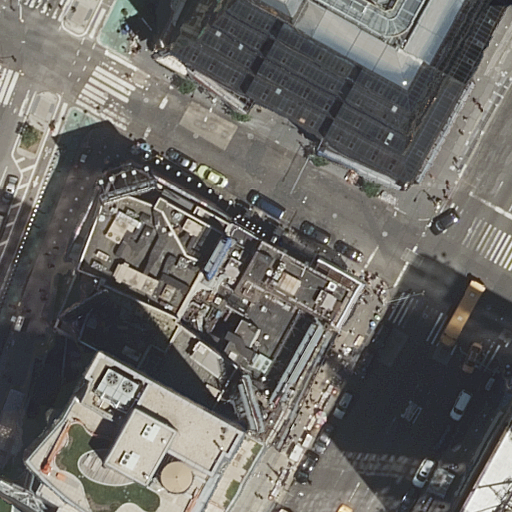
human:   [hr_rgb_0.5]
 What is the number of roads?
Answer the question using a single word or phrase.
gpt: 5

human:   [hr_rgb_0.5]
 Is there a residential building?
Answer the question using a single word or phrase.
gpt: yes

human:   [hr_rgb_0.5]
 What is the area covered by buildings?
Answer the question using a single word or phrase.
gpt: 2531m2

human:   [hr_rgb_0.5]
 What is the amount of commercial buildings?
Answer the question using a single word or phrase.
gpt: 2

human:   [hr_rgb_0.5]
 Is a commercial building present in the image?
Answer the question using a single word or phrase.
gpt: yes

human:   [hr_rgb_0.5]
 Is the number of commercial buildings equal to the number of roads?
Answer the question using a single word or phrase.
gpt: no

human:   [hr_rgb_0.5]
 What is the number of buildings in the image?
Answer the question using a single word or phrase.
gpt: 7

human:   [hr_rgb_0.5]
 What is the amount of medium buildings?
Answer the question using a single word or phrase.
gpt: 4

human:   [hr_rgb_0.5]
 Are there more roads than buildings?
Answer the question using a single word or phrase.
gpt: no

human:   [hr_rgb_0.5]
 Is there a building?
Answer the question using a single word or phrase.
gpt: yes

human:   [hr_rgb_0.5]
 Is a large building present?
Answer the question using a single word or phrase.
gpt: yes

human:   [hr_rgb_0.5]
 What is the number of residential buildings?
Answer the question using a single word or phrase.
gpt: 5

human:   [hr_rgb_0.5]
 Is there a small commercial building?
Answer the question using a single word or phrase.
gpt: yes

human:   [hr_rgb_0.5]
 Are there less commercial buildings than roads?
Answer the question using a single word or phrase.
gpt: yes

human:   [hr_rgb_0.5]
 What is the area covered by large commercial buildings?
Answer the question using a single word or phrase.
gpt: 0m2

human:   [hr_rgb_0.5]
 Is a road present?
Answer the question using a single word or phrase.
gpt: yes

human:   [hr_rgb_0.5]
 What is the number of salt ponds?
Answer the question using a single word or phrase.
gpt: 0

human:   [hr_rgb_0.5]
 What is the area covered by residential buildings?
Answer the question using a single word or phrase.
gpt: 2392m2

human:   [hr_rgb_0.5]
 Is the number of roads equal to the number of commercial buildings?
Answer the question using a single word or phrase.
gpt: no

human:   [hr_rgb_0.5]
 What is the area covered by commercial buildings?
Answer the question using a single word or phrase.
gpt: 138m2

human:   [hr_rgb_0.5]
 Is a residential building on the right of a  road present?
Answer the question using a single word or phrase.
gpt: yes

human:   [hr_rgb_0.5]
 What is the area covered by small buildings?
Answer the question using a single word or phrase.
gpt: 17m2

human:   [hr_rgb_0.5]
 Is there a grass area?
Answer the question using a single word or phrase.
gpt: no

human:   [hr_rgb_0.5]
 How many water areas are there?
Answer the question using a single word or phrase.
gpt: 0

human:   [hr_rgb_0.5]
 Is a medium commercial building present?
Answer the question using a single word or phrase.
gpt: yes

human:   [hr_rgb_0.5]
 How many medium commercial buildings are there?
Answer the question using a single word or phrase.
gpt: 1

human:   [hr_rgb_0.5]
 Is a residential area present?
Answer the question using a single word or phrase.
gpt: no

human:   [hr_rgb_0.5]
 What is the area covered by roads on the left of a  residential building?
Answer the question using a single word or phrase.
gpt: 0m2

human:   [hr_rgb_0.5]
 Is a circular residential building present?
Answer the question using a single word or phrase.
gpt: no

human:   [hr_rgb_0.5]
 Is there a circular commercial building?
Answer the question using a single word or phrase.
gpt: no

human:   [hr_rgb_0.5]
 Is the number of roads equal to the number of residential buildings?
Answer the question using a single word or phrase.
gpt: yes

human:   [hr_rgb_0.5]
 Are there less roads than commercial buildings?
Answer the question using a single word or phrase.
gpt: no

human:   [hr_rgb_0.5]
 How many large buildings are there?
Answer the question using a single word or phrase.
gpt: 2

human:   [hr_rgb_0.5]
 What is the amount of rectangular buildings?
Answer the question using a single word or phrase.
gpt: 6

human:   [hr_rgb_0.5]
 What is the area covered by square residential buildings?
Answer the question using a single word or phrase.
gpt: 0m2

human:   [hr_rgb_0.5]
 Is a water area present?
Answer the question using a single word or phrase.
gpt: no

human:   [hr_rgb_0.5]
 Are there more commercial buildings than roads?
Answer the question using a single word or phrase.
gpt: no

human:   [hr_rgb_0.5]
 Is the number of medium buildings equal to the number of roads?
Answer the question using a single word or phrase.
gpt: no

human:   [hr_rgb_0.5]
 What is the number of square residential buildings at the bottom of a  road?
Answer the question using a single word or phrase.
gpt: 0

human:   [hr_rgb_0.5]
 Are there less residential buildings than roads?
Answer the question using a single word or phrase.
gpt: no

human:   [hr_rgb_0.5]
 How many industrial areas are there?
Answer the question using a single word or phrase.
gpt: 0

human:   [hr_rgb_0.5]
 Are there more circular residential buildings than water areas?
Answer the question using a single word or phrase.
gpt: no

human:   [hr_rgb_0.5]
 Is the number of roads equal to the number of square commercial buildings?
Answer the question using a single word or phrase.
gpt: no

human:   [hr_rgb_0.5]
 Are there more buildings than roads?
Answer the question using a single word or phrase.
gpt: yes

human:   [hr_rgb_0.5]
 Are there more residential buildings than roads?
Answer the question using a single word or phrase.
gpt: no

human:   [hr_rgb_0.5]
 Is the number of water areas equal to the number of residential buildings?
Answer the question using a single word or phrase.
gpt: no

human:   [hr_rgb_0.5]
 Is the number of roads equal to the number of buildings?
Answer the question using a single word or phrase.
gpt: no

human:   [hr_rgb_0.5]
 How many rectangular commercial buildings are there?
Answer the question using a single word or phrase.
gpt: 2

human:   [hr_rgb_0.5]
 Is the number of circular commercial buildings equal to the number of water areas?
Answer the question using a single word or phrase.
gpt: yes

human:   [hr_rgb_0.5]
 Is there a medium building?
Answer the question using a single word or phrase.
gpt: yes

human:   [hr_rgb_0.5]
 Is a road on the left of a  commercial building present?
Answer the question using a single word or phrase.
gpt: yes

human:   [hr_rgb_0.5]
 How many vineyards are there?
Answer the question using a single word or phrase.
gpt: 0

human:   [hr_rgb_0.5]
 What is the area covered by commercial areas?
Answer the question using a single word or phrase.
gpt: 0m2

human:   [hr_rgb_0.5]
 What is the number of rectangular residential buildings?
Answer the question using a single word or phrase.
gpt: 4

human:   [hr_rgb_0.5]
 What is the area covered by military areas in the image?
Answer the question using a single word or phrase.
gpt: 0m2

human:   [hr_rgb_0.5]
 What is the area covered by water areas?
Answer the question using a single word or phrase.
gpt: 0m2

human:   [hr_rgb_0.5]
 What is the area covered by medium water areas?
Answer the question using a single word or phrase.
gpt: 0m2

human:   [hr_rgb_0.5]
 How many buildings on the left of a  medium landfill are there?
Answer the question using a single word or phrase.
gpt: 0

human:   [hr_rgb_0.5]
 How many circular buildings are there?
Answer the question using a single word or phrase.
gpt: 0

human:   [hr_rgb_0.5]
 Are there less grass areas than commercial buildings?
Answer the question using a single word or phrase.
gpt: yes

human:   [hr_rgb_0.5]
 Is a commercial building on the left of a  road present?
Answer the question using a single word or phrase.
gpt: yes

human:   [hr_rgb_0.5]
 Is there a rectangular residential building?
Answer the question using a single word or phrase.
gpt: yes

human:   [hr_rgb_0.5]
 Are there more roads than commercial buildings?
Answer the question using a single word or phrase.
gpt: yes

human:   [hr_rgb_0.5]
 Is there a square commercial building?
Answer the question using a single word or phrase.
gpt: no